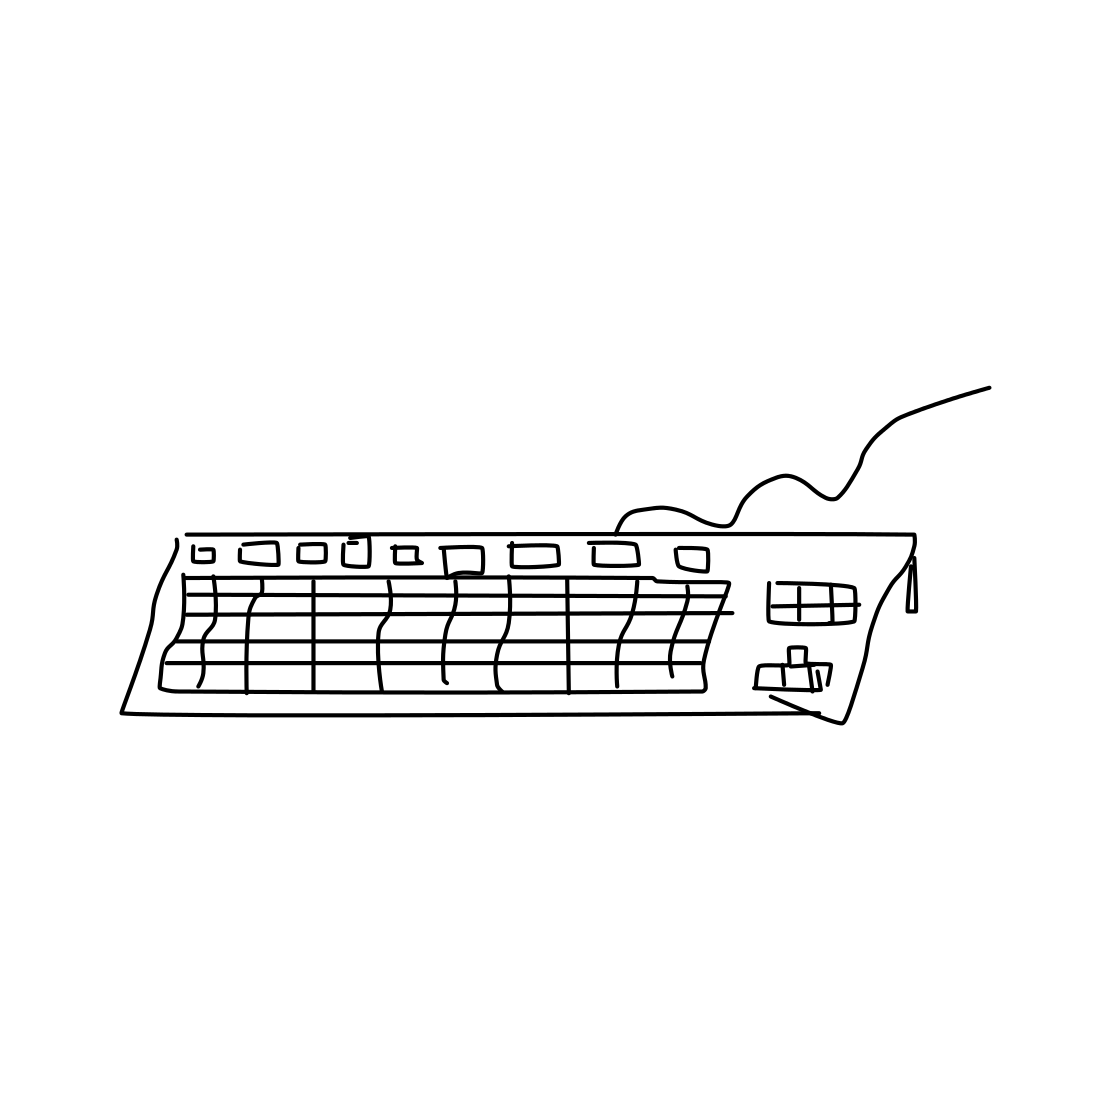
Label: keyboard